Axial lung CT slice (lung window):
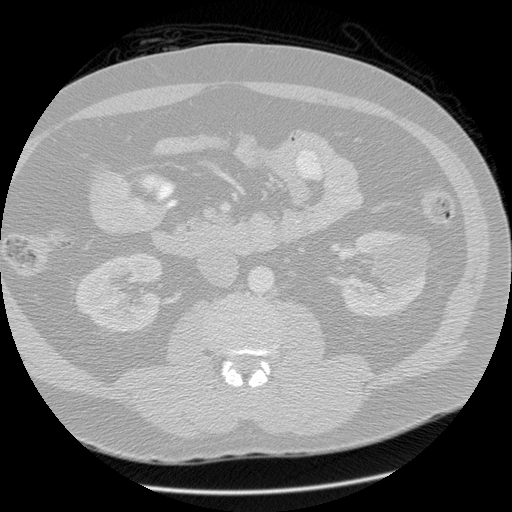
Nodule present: no